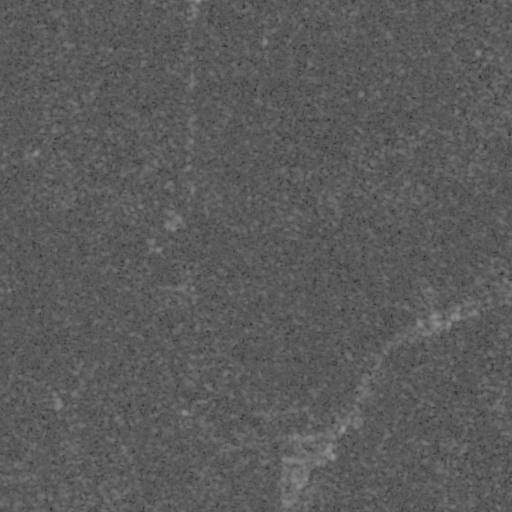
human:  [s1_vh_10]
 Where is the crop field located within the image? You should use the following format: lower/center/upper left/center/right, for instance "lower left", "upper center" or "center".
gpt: The crop field is located in the lower right of the image.
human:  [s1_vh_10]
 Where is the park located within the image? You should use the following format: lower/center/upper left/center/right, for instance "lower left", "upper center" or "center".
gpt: The park is located in the center left of the image.
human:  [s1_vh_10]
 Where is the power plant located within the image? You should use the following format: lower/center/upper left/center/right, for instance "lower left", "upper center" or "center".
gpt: There is no power plant in the image.

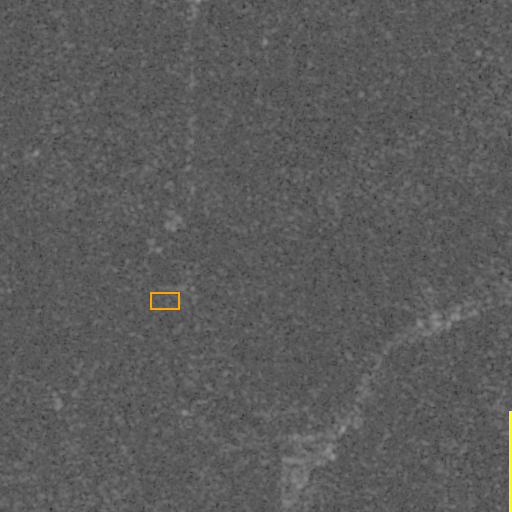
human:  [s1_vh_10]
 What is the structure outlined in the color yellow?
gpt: The structure outlined in yellow is a crop field.
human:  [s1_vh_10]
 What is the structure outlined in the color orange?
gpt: The structure outlined in orange is a park.
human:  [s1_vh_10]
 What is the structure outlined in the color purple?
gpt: There is no purple outline.